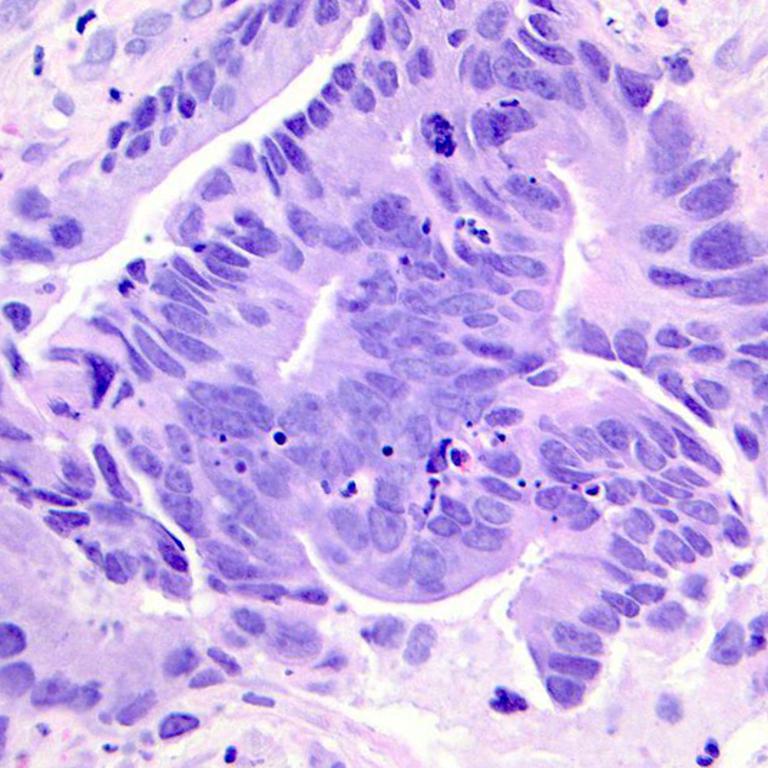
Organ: colon
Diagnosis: adenocarcinomas